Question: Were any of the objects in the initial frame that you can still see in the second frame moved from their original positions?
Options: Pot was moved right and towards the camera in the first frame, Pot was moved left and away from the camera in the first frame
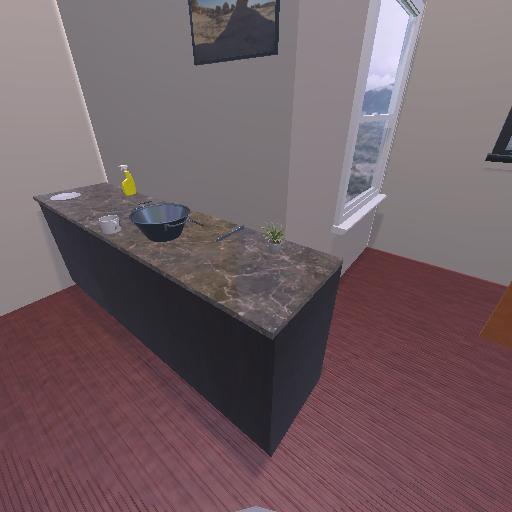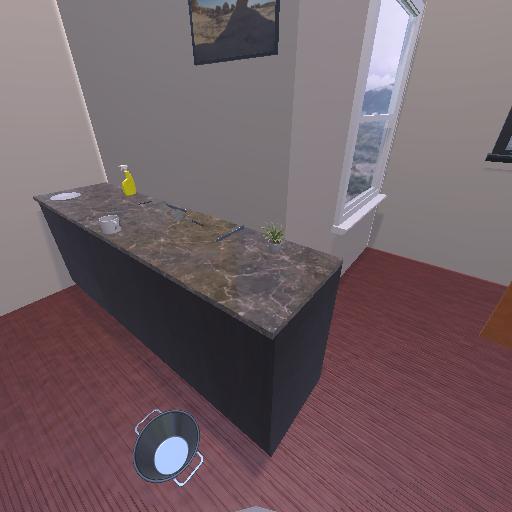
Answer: Pot was moved right and towards the camera in the first frame